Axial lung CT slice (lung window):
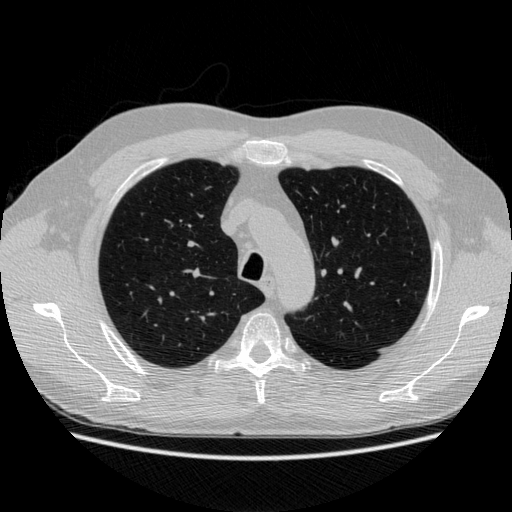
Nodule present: no